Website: apple
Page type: account-selection
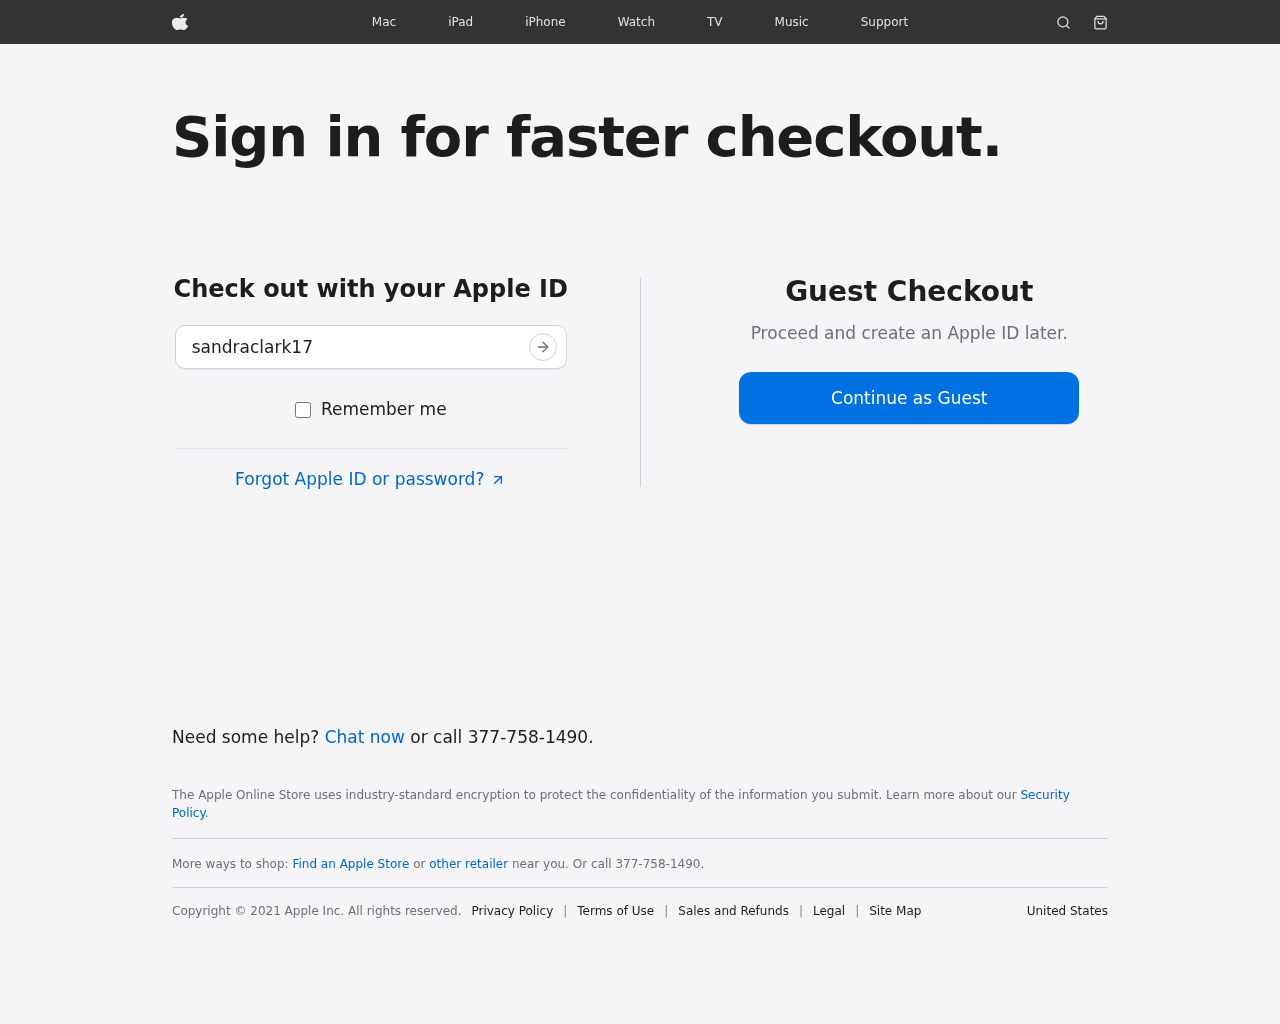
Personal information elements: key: PII_LOGIN_USERNAME
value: sandraclark17